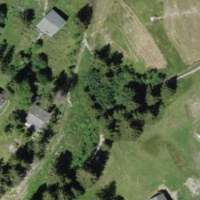
EUNIS habitat code: 55
Species observed at this site:
Crepis pyrenaica